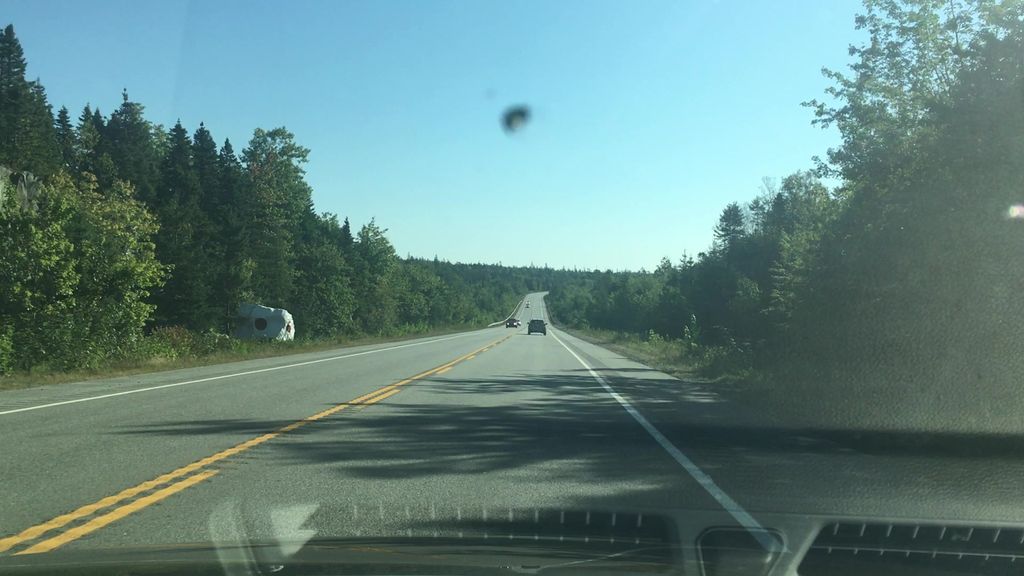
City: halifax